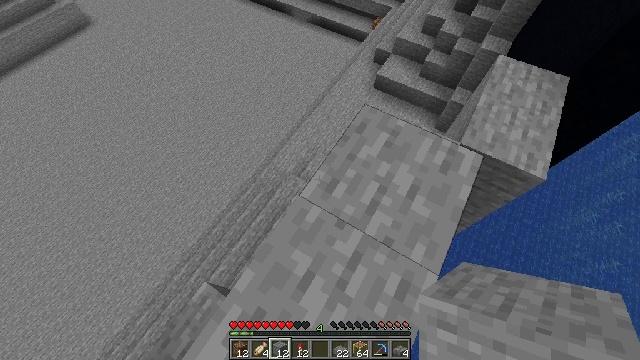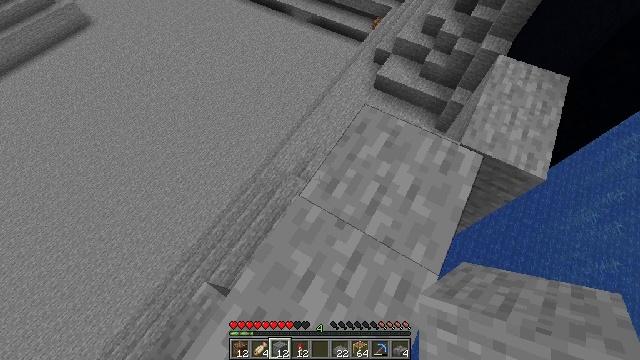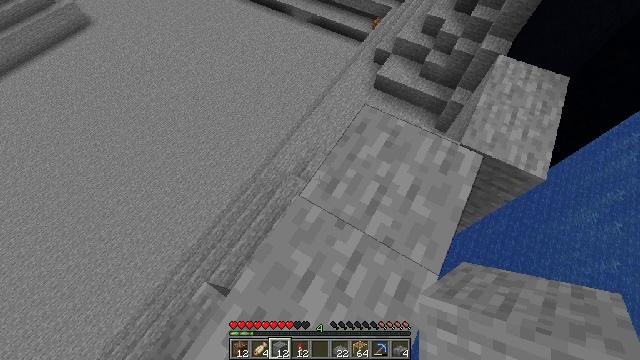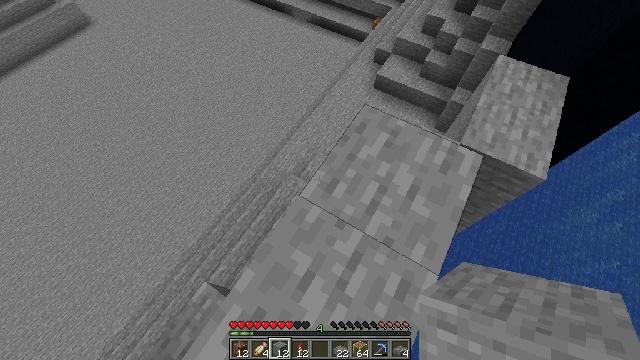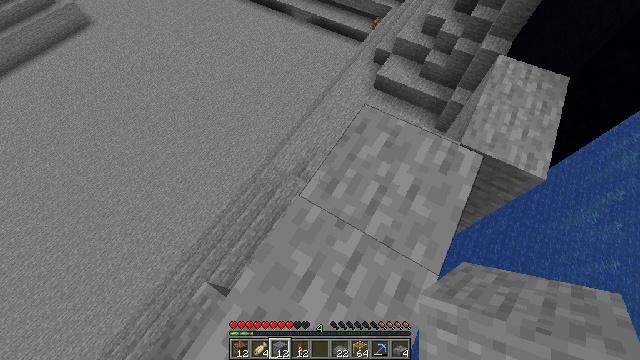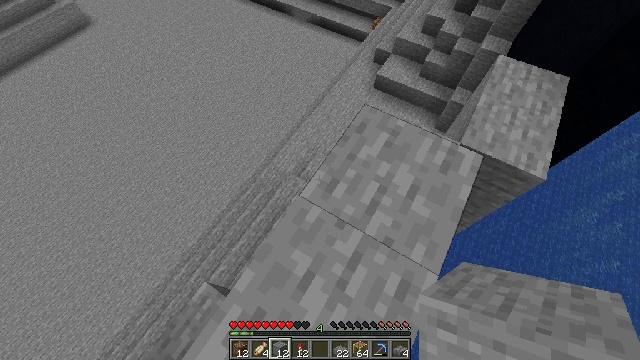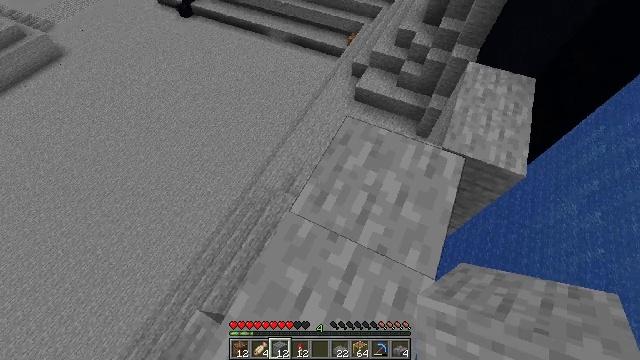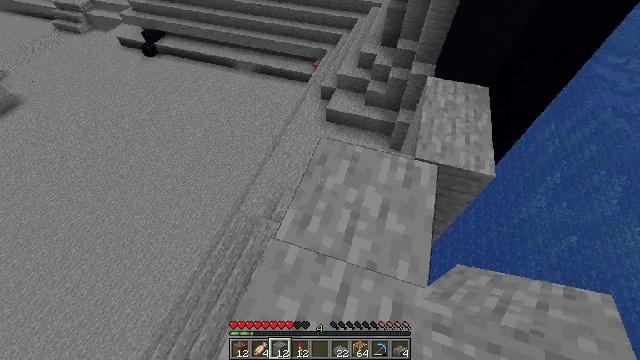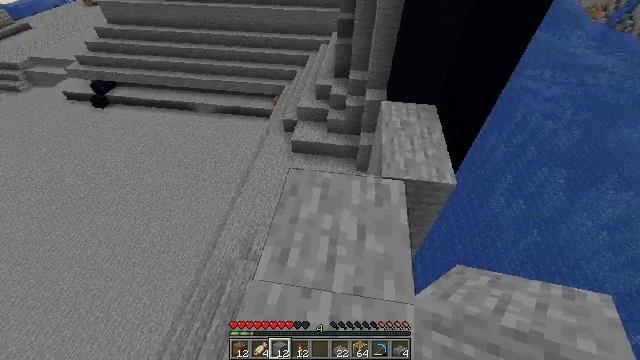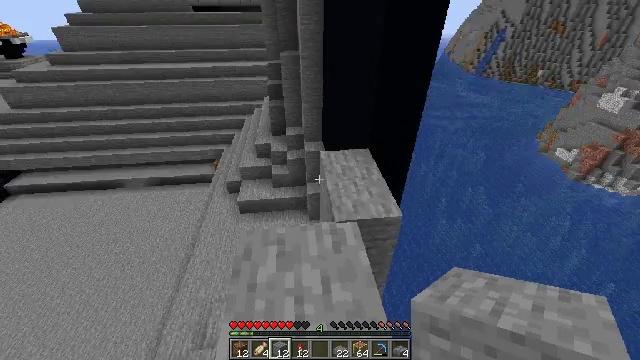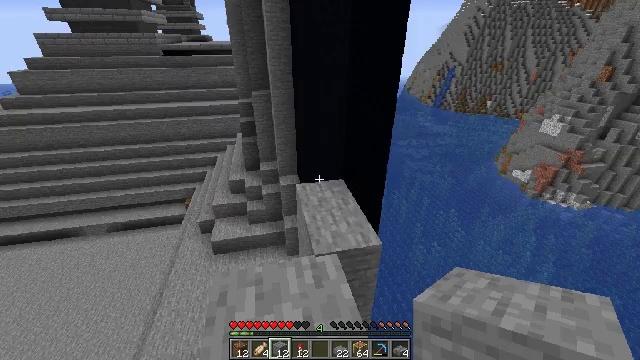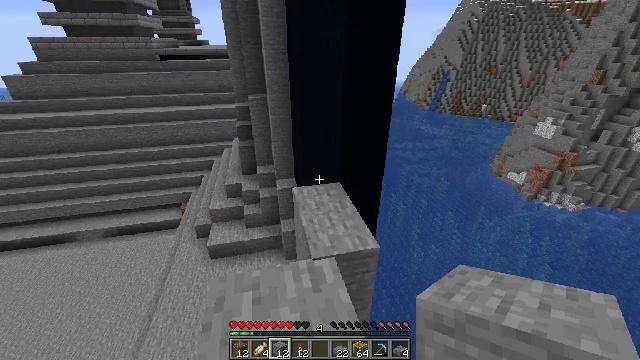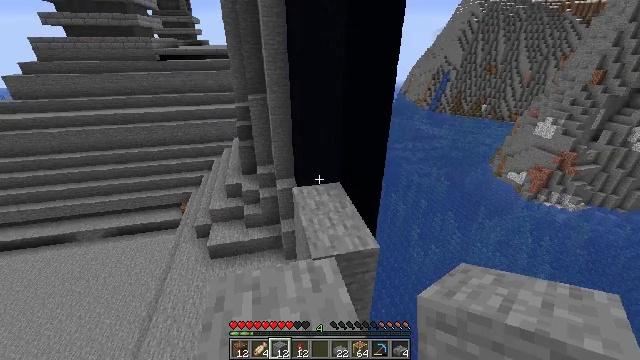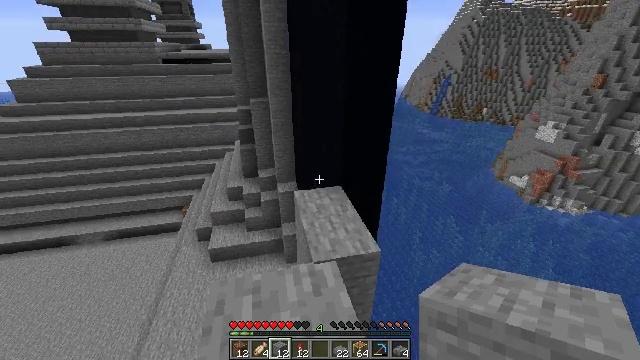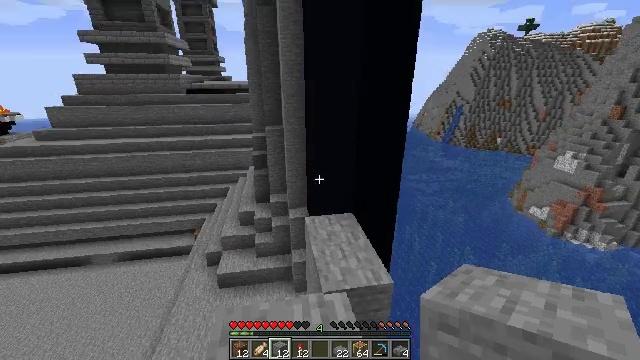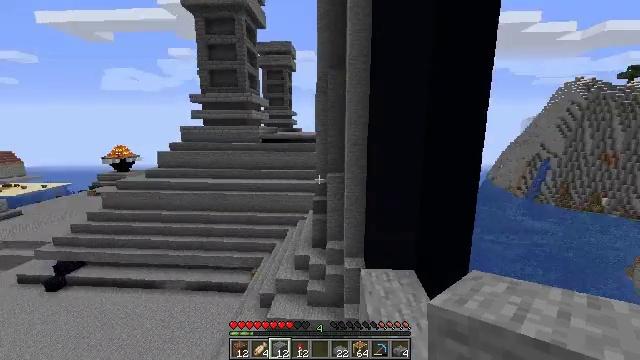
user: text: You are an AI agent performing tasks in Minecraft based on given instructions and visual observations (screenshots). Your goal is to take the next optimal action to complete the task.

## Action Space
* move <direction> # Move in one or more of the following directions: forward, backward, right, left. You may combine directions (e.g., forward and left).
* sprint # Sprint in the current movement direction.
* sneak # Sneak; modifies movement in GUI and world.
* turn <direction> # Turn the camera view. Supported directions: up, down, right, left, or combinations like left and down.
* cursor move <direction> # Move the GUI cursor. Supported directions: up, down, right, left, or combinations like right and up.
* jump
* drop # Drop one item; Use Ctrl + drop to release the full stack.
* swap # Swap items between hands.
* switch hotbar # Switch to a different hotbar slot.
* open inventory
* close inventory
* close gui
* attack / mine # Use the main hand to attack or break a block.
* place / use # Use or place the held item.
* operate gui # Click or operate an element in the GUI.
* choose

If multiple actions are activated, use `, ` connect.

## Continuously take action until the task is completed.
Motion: motion action
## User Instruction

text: Break the shulker box to collect it.
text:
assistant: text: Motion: no_op
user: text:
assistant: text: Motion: no_op
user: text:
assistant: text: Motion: no_op
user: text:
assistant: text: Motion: no_op
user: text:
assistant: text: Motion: no_op
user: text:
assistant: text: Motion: turn right and up
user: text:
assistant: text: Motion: turn right and up
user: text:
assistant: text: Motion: turn right and up
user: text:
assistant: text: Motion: turn right and up
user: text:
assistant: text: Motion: turn right and up
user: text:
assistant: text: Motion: no_op
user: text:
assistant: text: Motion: no_op
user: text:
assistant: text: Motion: no_op
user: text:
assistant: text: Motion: turn left and up
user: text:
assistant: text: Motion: turn left and up
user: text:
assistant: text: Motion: turn left and up
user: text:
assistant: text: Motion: turn left
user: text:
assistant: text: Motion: no_op
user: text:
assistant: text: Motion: turn right and down
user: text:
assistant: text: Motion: turn right and down
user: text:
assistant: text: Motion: turn right and down
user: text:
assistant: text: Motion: no_op
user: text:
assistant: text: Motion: no_op
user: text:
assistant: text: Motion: no_op
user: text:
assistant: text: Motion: no_op
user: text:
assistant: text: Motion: no_op
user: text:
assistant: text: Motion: move forward
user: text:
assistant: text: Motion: move forward
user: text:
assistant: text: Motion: move forward
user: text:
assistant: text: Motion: no_op